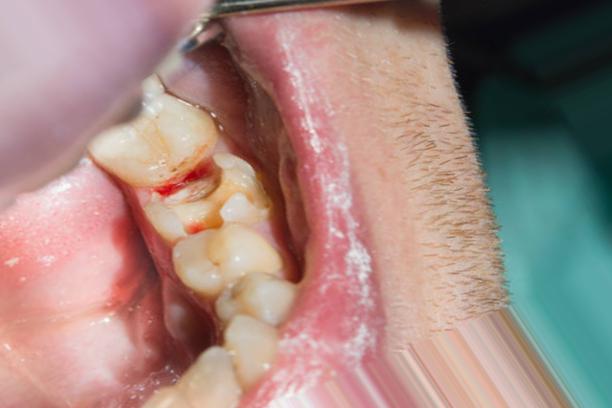
Condition: Caries